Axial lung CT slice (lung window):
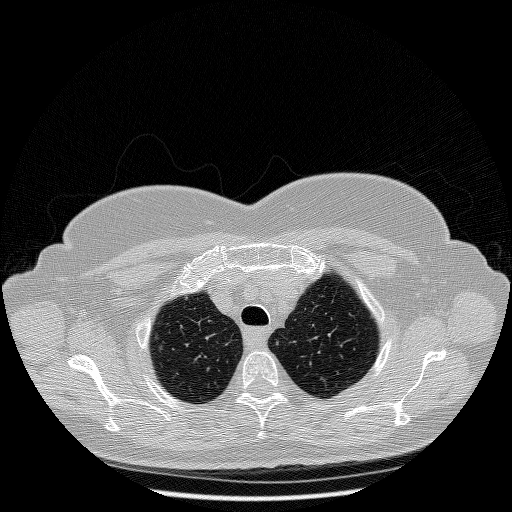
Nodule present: no